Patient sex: M
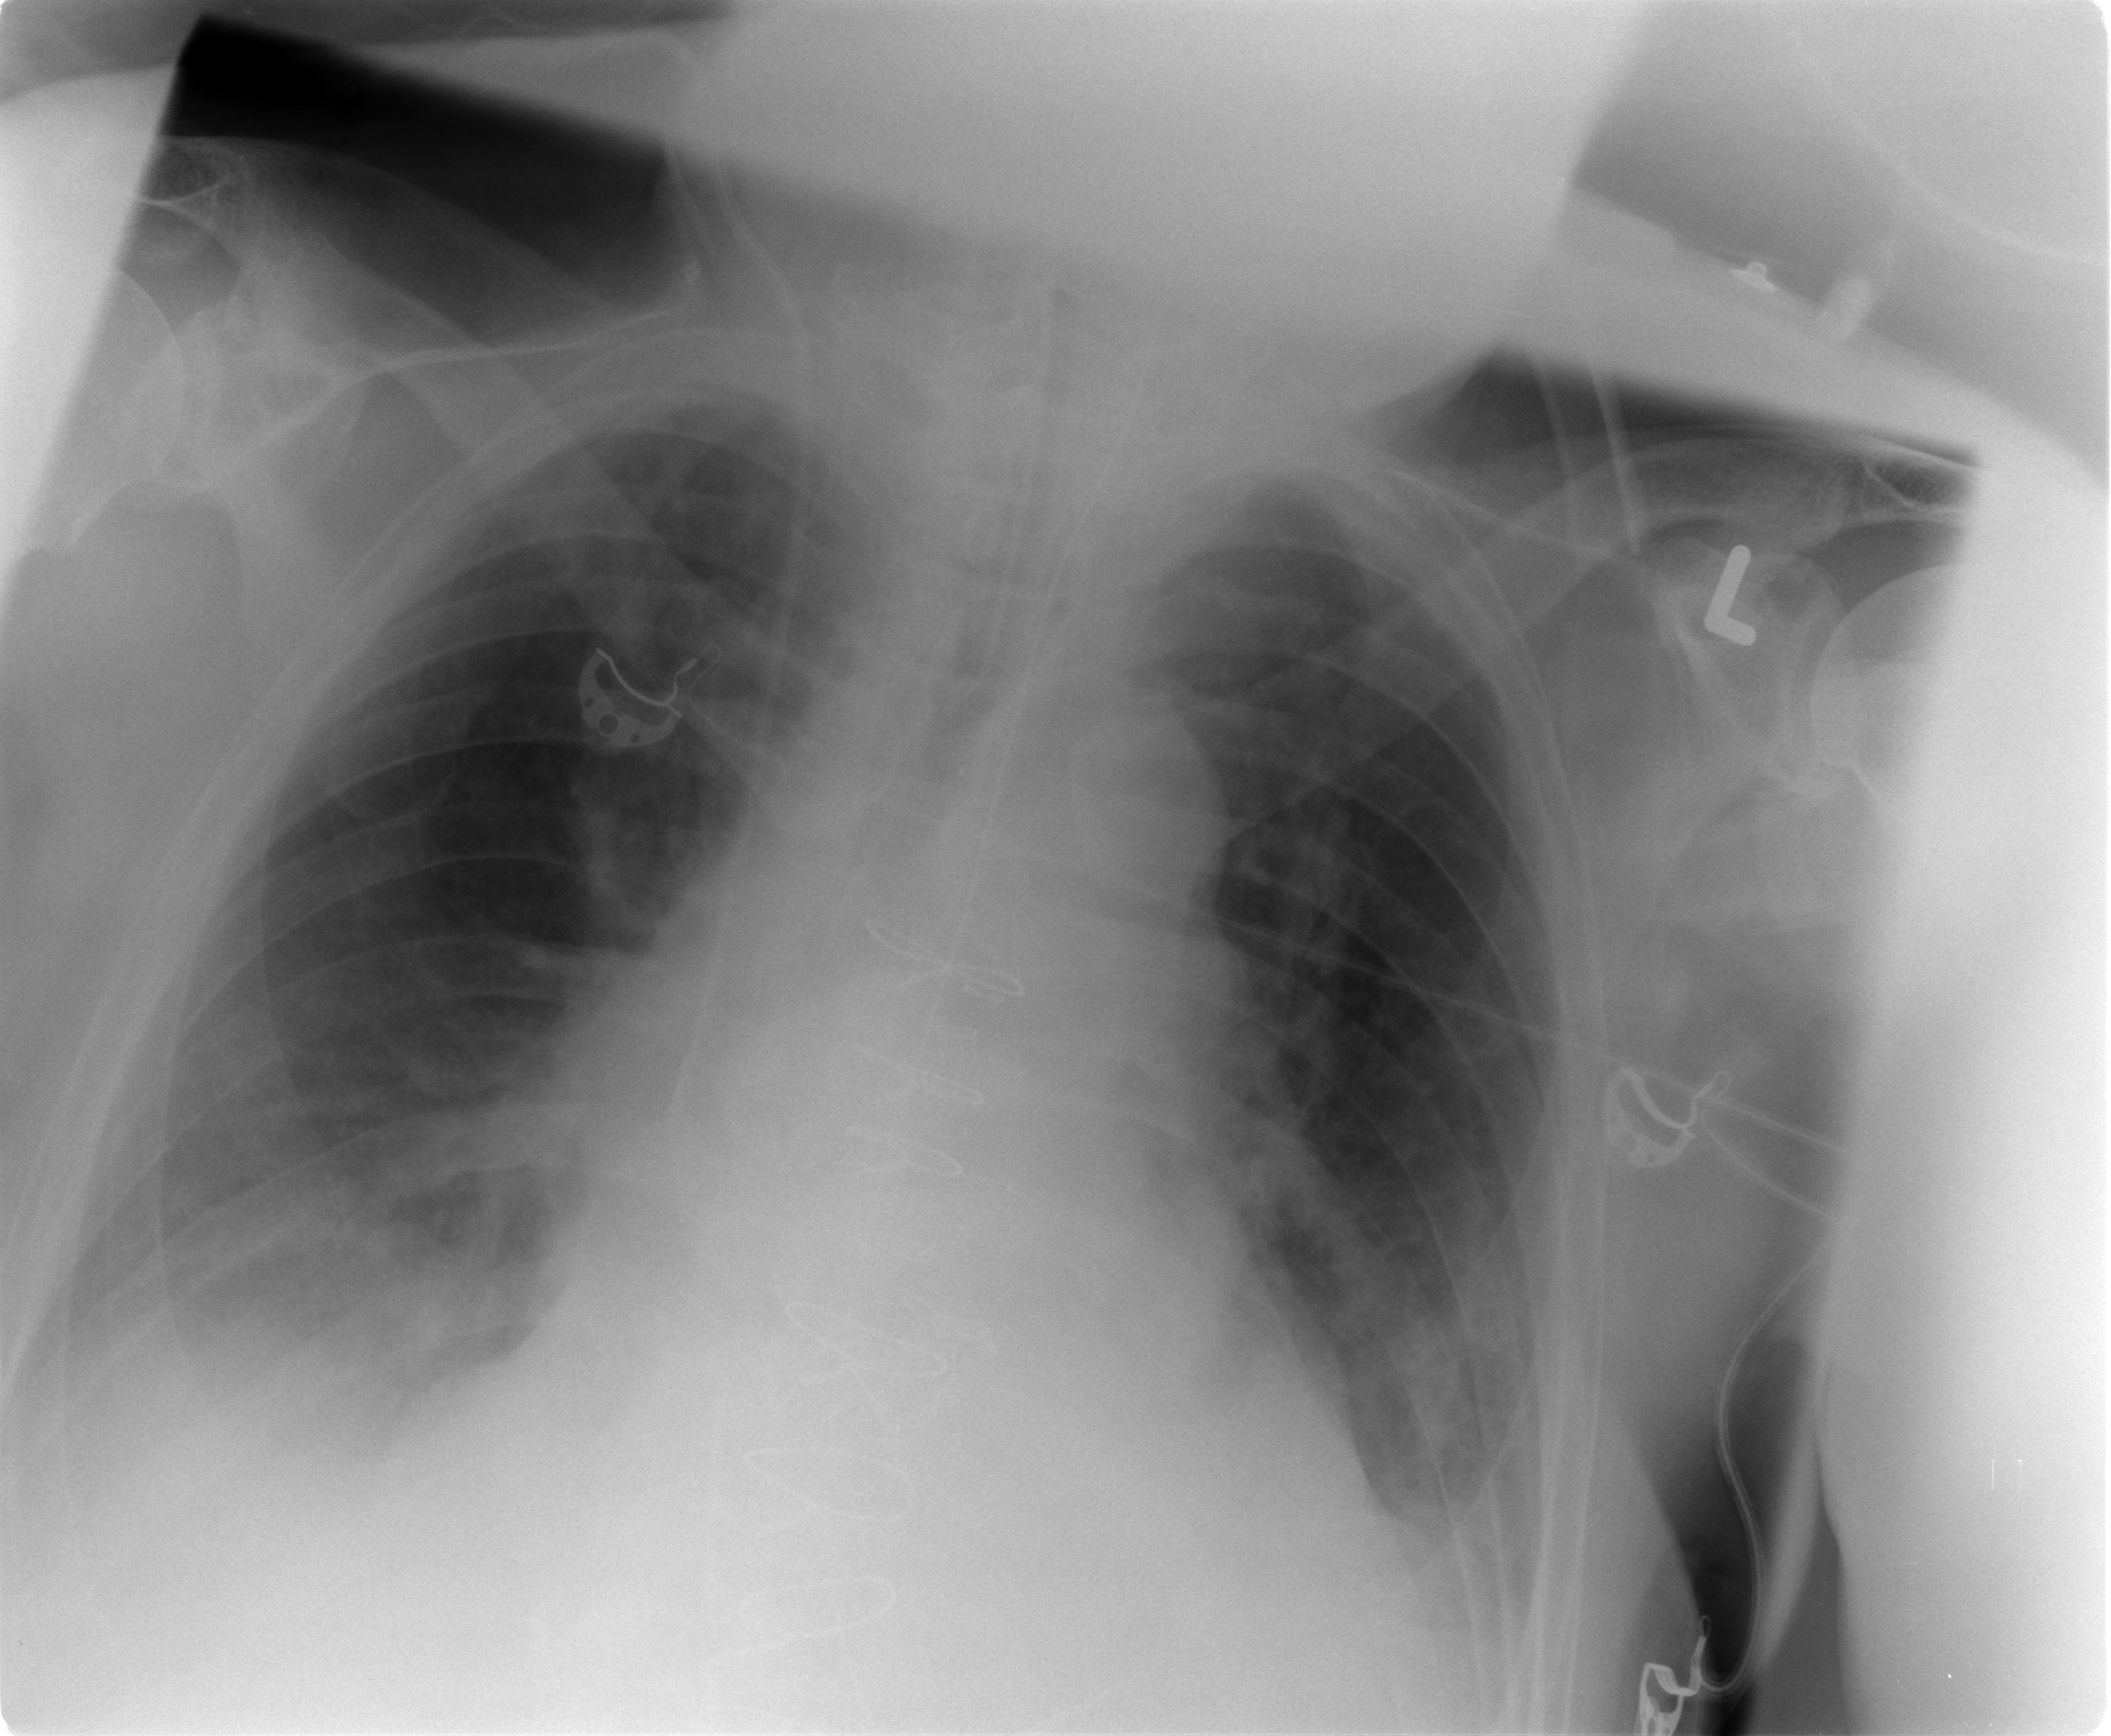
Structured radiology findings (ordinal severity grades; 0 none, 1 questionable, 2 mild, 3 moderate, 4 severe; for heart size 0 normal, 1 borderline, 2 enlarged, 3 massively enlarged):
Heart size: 1
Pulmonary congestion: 2
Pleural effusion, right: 2
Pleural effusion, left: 2
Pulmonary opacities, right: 0
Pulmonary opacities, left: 0
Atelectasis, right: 2
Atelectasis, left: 2